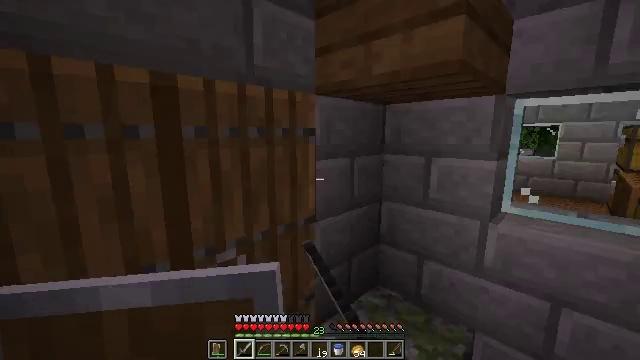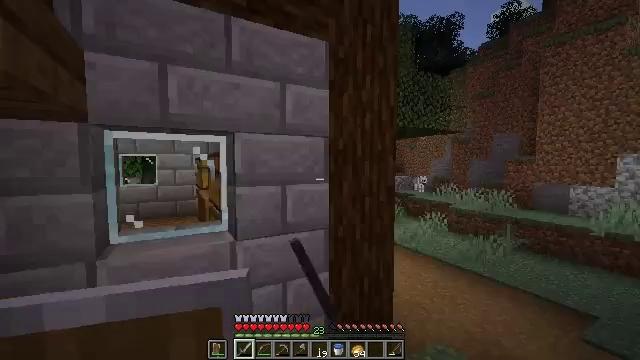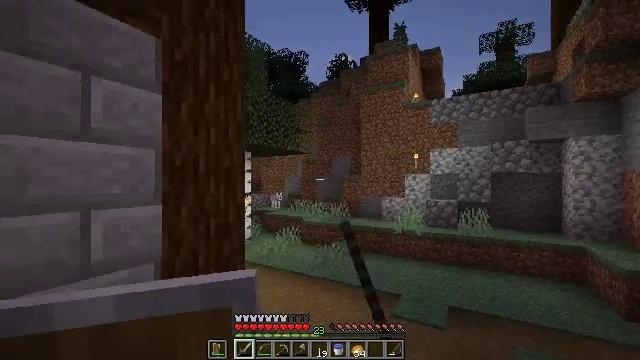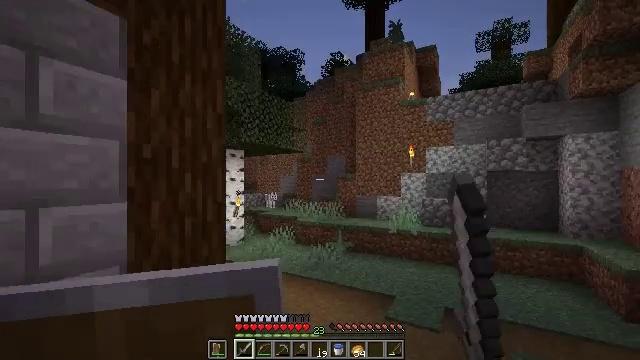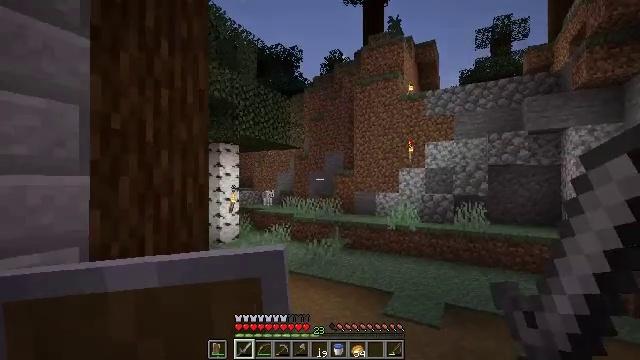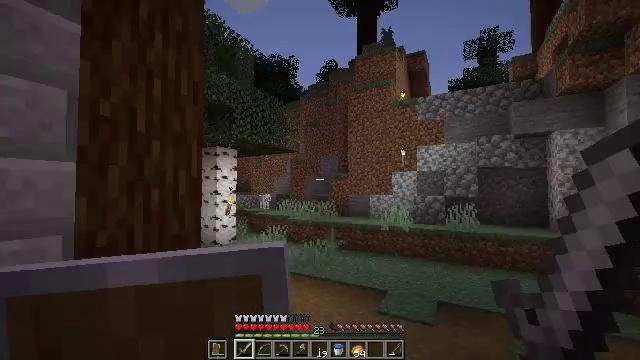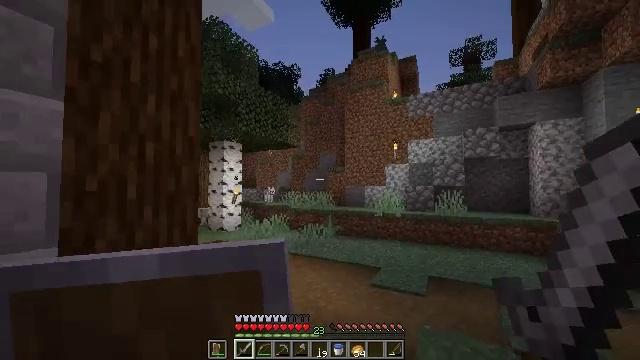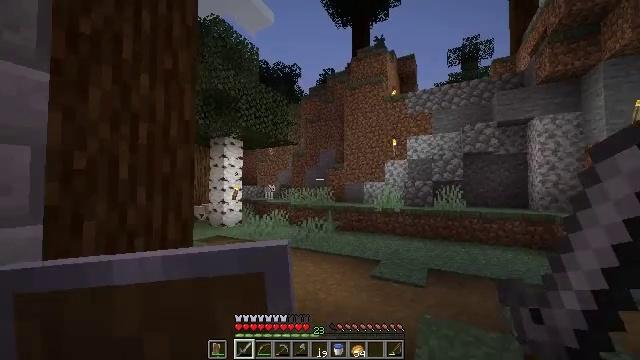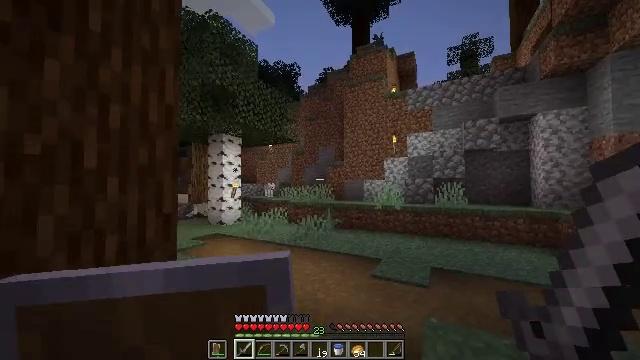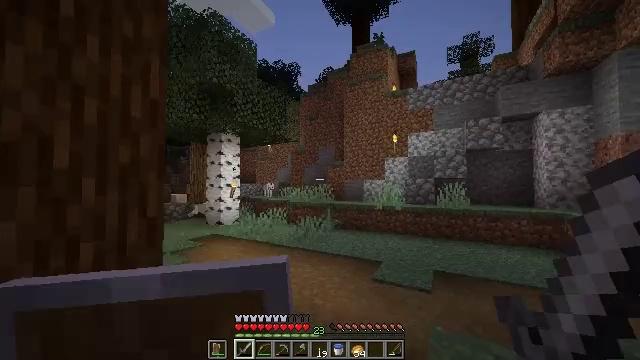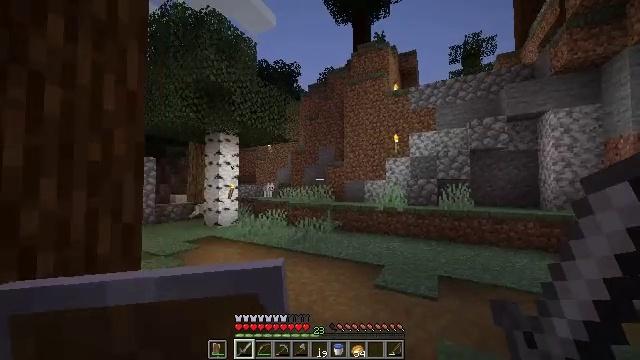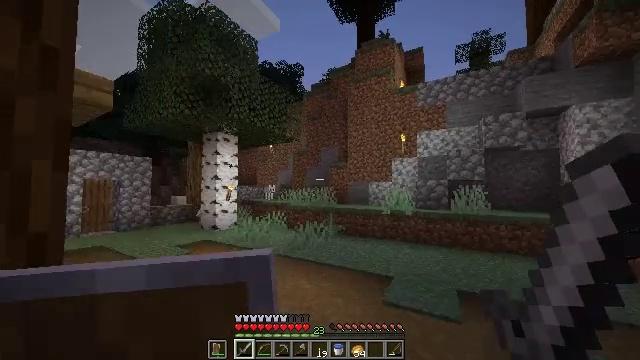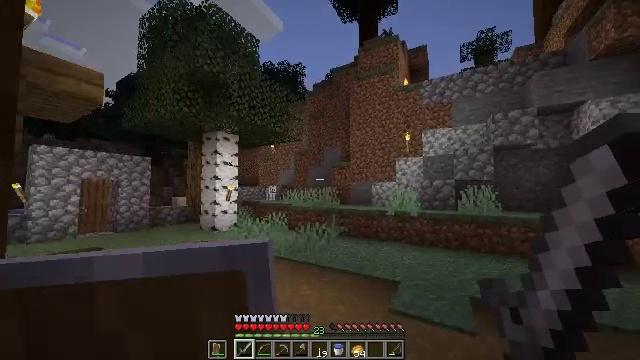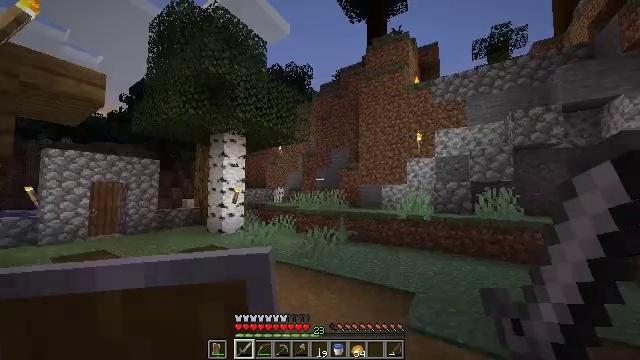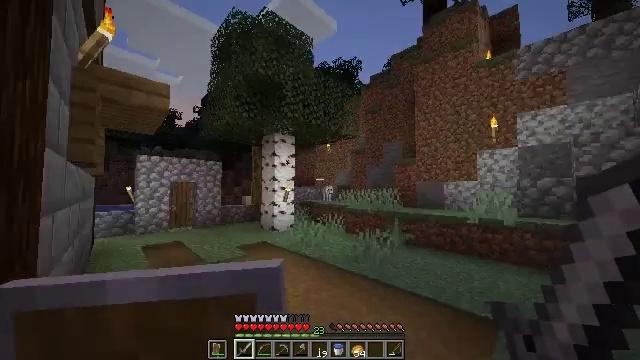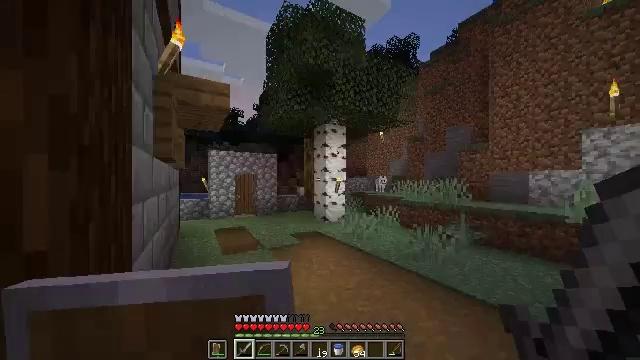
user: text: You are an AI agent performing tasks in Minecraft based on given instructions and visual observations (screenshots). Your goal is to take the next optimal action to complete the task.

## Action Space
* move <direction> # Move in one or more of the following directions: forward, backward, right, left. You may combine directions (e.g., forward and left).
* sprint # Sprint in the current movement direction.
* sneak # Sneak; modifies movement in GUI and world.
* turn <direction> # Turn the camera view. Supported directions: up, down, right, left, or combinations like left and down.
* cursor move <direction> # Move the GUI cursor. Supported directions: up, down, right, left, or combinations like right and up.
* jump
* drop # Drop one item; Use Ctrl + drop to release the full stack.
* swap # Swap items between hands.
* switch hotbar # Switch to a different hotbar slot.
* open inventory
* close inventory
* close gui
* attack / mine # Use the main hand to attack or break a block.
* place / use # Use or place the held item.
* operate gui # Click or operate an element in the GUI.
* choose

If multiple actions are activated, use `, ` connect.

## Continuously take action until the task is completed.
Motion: motion action
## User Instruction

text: Gather sugar cane for crafting.
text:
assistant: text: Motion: move forward and move right, turn right and up
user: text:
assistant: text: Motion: move forward and move right, turn right and up
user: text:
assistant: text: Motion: move forward
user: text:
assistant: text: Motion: move forward, sprint
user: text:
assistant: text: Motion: move forward, sprint, turn up
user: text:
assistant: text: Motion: move forward, sprint
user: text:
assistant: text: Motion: move forward
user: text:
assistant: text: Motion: move forward
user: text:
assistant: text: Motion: move forward
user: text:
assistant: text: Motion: move forward
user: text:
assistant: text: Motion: move forward
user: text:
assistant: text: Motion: move forward
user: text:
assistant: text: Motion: move forward, turn left
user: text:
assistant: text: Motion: move forward, turn left
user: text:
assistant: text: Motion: move forward, turn left and down
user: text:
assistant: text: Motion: move forward, turn left
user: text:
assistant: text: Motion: move forward, turn left and down
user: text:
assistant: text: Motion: move forward, turn left and down
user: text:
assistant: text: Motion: move forward
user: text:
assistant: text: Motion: move forward
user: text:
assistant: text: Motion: move forward
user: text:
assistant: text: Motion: move forward
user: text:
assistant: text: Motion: move forward
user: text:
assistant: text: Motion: move forward
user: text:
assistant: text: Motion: move forward, turn right
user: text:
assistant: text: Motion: move forward, turn right and up
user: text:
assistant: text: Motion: move forward
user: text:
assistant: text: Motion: move forward and move right
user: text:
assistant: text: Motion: move forward and move right
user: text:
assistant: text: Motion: move forward